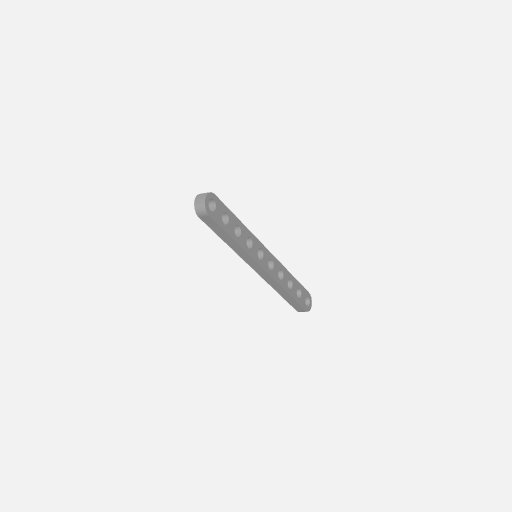
Part: FlatBeam10H